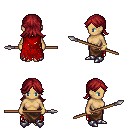
a pixel art fantasy rpg character, female body template, human, tanned skin, red tattered cape, robe skirt, brunette loose hair, bracelets, metal boots, spear, four views (front, back, left, right), 2x2 character sprite sheet, small pixel art, hard edges, no anti-aliasing